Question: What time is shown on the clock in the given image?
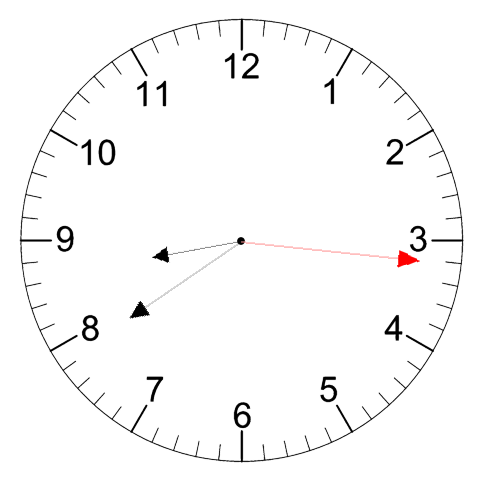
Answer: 08:39:16